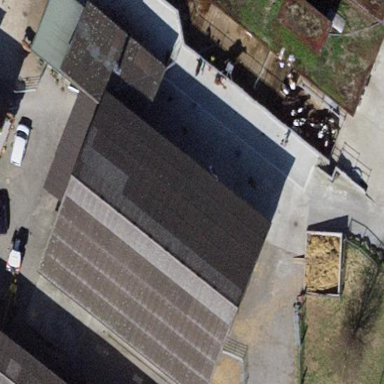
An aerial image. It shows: Farm building.